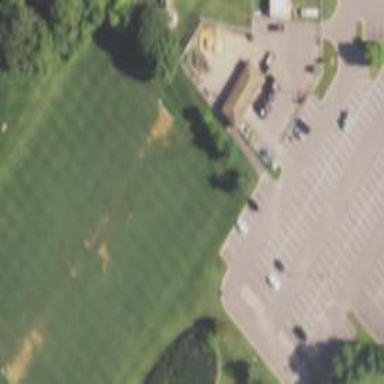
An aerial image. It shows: Soccer pitch for leisure land activities.